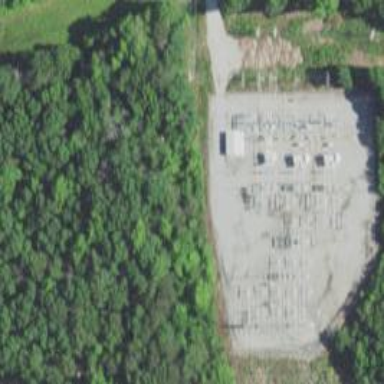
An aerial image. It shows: Distribution level power substation surrounded by fence.